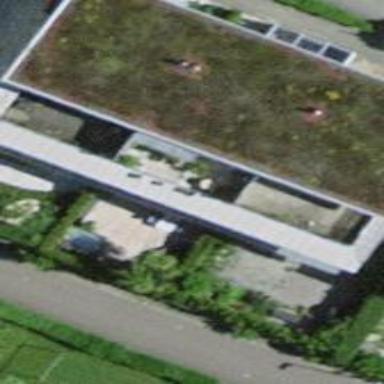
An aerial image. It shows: Apartment building with flat roof.